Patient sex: M
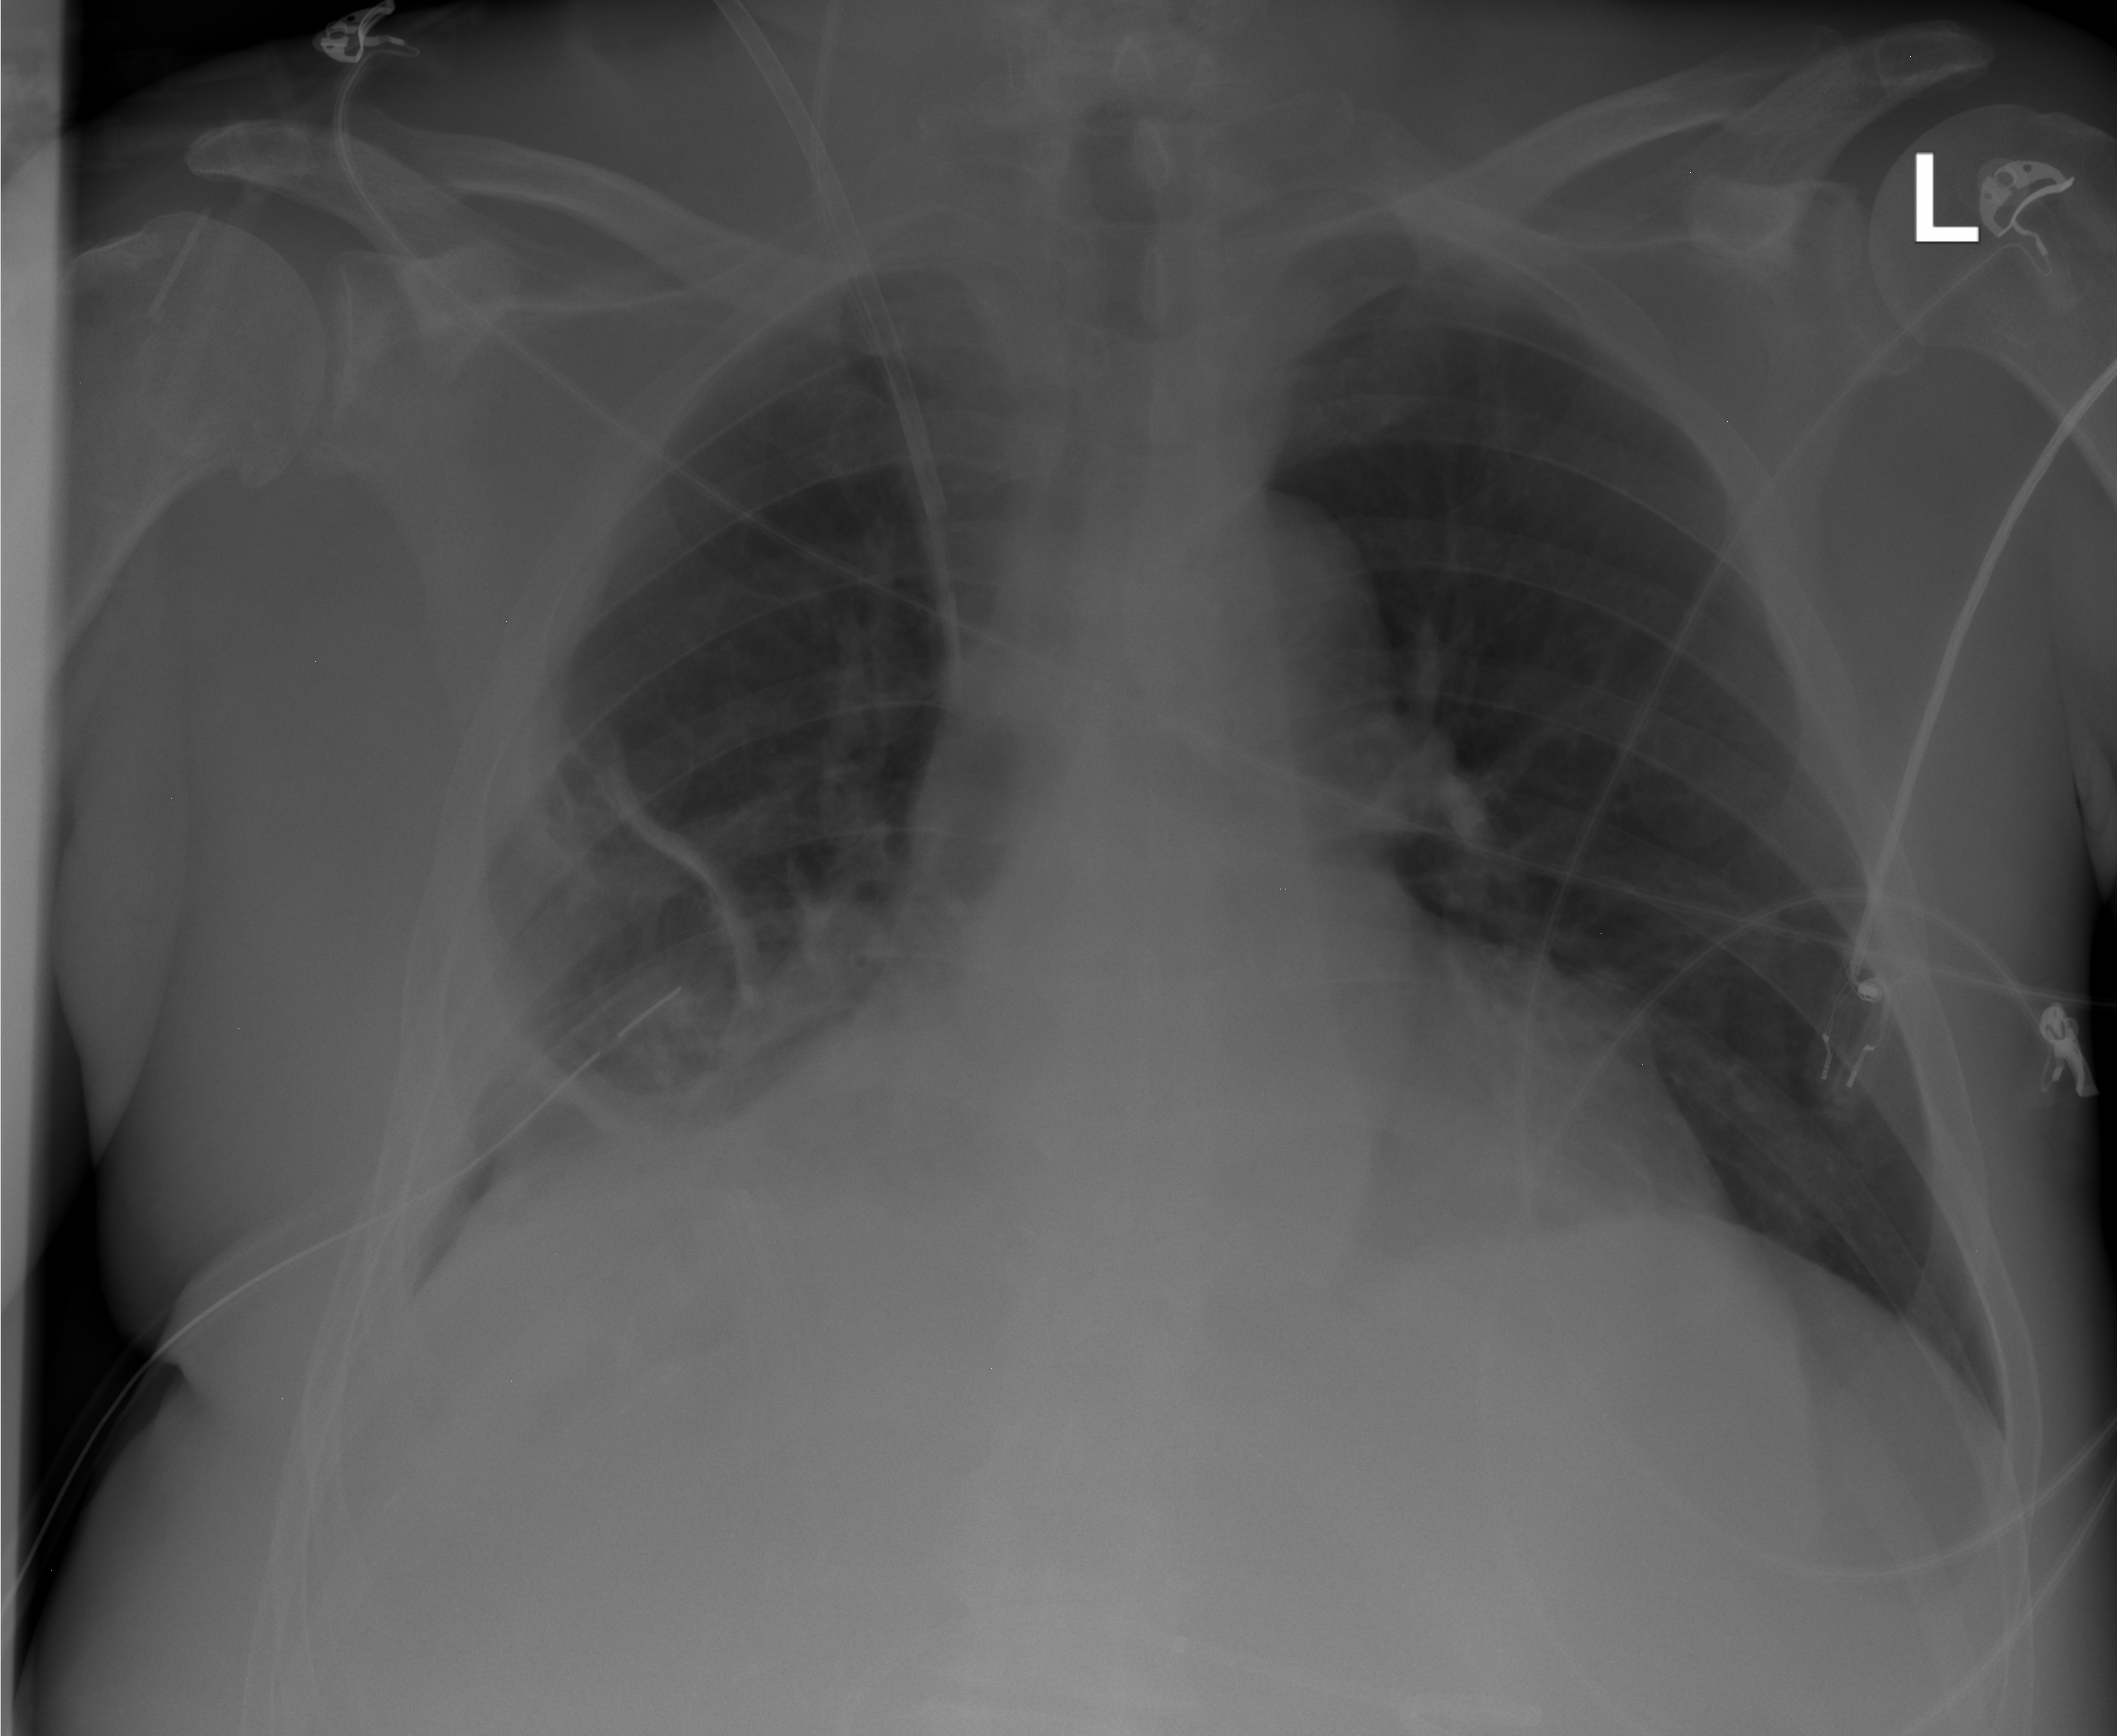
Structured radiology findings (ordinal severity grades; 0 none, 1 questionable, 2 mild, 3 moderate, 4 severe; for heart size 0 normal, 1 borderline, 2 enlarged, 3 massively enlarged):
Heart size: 0
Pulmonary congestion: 0
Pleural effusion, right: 2
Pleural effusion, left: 0
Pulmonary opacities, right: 0
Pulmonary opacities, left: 0
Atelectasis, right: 2
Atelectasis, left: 0